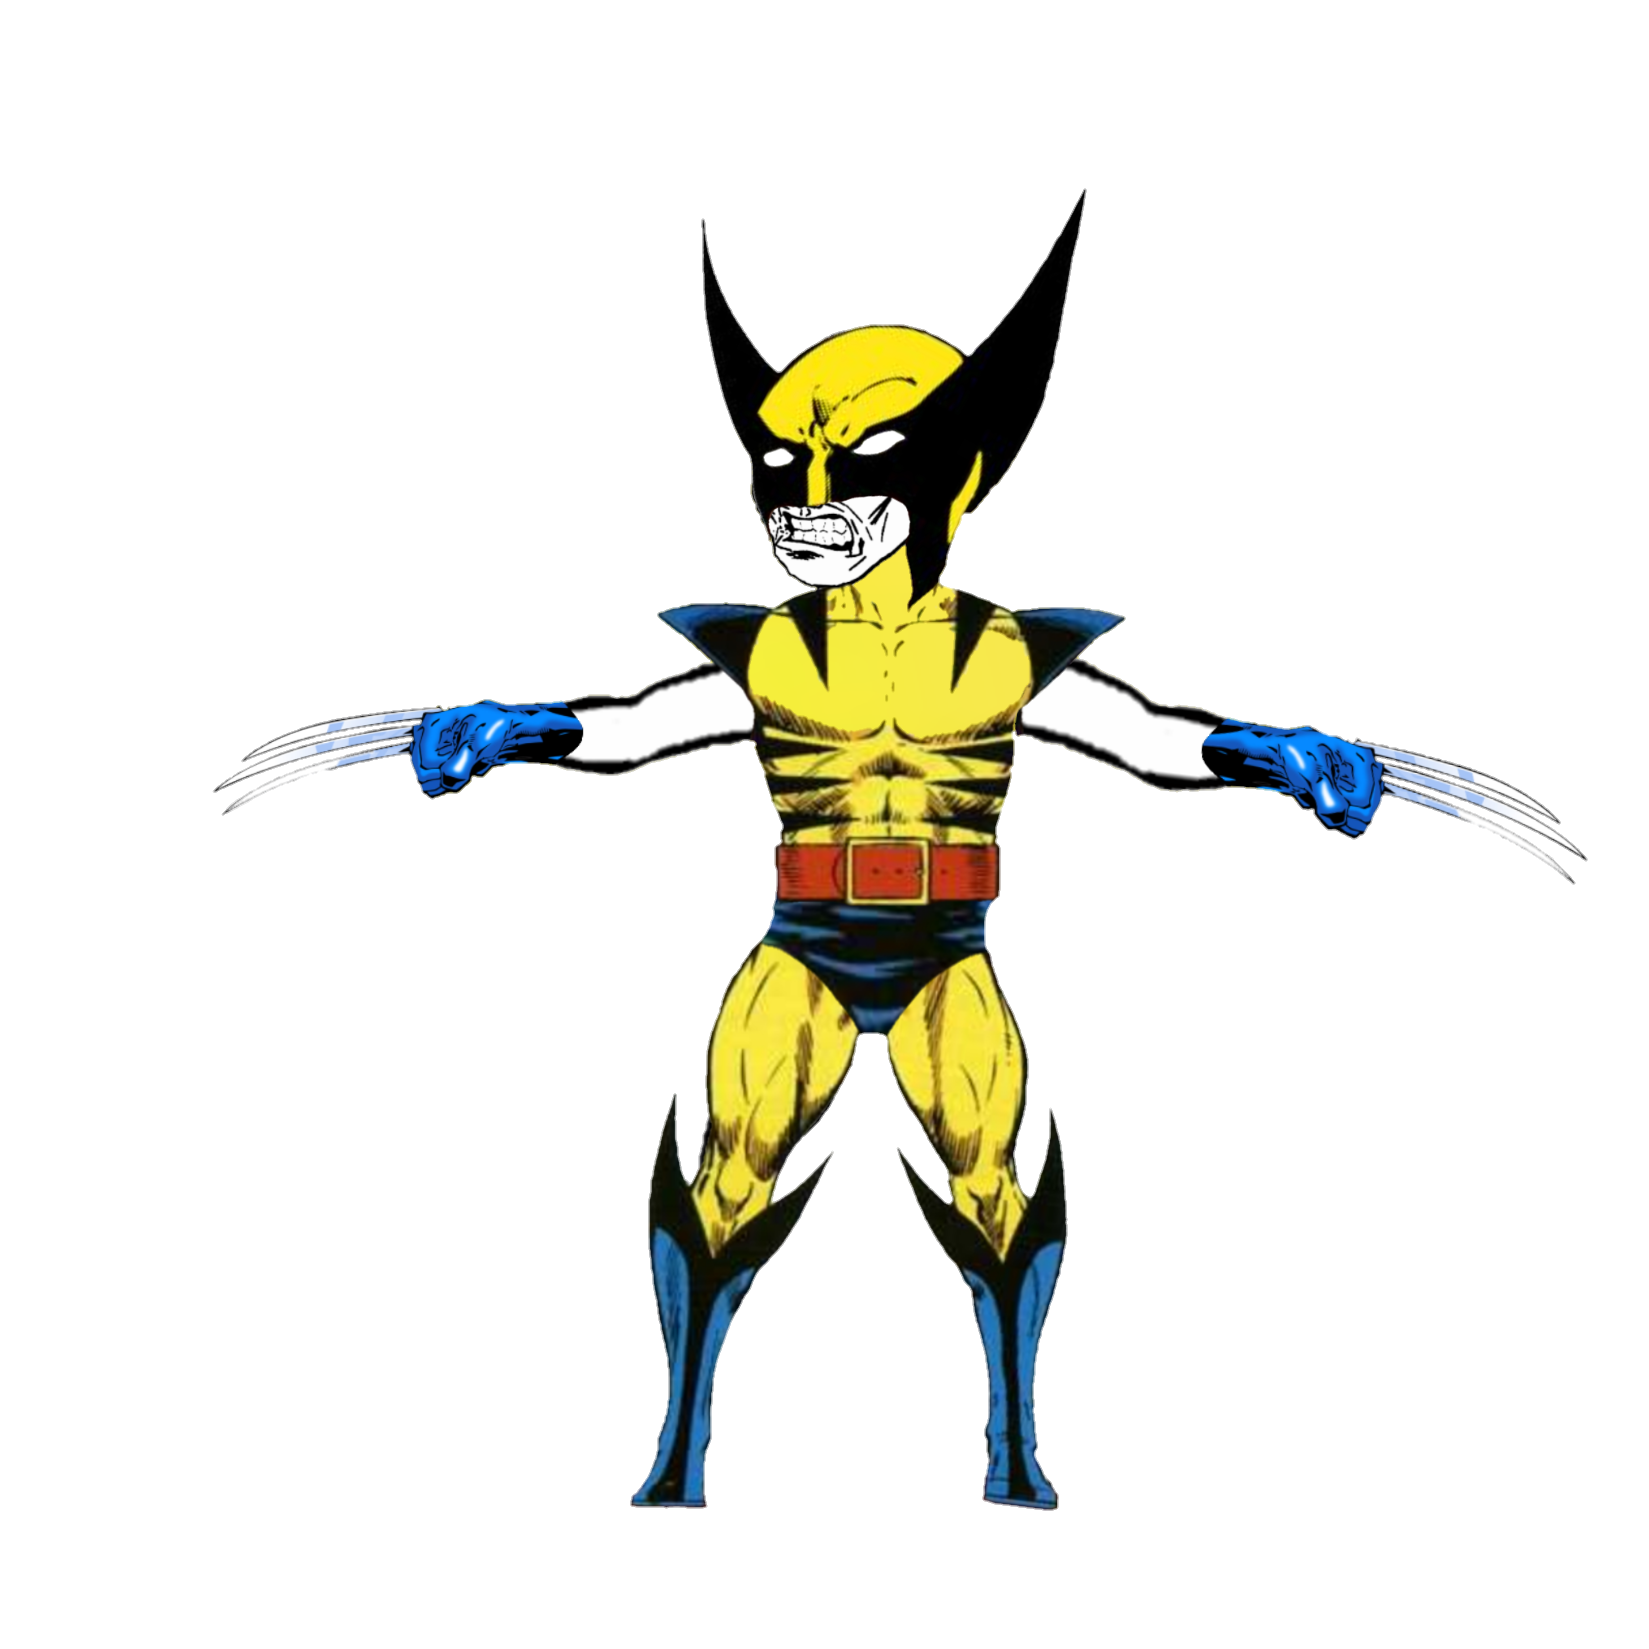
Label: 5_Rage